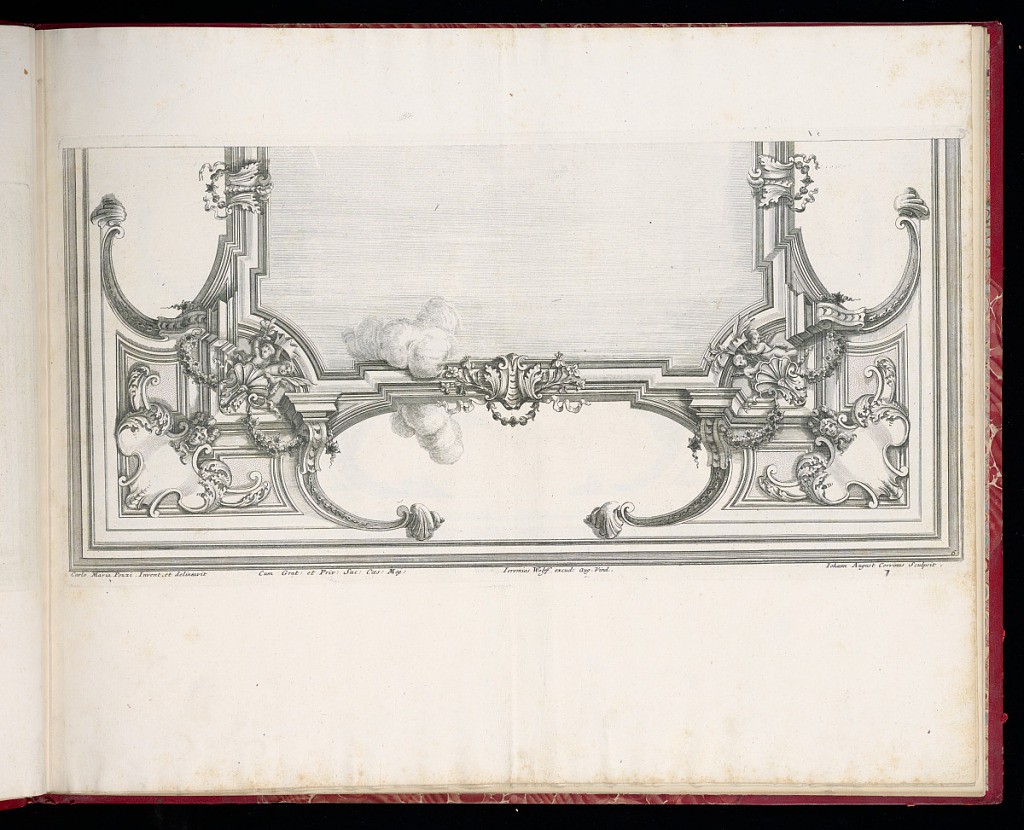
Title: Ceiling Design
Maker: Carlo Maria Pozzi
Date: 1708
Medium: Engraving on laid paper
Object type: Bound print
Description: Design for a ceiling with stucco molding. Each edge has a stucco oval with an ornamental stucco clasp; at the edges are stucco cartouches with mascarons, garlands, shells, and putti. The plate is signed and numbered.